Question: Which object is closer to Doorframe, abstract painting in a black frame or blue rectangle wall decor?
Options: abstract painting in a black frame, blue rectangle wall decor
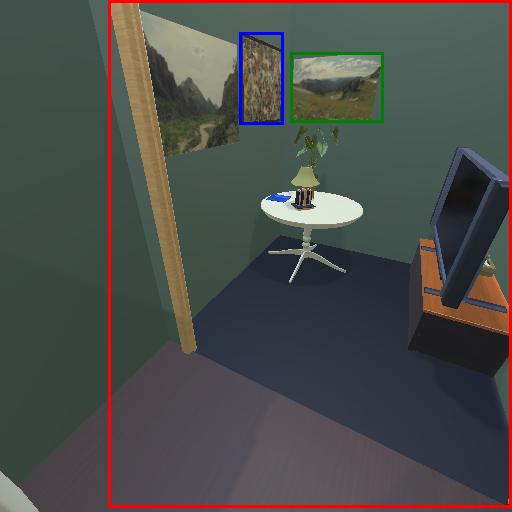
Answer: abstract painting in a black frame